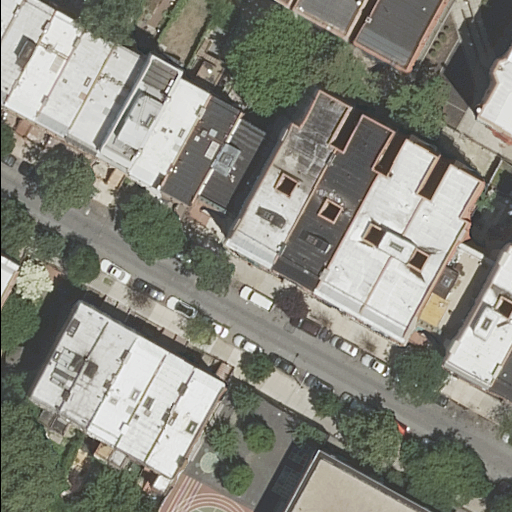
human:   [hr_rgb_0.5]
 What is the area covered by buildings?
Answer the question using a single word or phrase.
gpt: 8035m2

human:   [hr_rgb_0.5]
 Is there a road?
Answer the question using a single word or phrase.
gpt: yes

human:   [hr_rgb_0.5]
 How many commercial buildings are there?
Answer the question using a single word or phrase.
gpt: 0

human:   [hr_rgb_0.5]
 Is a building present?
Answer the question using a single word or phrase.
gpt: yes

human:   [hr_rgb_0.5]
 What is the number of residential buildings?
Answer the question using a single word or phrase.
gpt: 26

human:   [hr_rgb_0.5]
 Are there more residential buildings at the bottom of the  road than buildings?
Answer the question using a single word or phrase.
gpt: no

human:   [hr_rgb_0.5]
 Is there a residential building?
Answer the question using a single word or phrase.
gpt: yes

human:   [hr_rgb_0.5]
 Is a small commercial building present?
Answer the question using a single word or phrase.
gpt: no

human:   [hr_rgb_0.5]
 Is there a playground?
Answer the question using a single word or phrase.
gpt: yes

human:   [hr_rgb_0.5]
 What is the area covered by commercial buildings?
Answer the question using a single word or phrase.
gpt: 0m2

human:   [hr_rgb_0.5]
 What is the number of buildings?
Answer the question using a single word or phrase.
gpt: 27

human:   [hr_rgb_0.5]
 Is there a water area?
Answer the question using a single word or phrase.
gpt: no

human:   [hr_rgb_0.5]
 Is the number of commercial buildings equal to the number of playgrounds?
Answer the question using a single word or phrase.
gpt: no

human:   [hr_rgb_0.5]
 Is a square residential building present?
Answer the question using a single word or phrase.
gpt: no

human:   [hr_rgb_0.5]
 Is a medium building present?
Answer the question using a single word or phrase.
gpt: yes

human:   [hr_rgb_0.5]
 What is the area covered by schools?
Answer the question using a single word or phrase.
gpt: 6315m2

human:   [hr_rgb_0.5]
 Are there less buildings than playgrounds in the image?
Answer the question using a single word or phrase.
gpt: no

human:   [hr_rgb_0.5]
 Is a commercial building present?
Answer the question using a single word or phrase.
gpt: no

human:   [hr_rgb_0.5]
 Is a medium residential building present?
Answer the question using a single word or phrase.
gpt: yes

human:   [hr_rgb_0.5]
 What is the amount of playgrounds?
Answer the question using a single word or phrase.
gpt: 1

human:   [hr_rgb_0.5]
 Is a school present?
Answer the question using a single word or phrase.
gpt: yes

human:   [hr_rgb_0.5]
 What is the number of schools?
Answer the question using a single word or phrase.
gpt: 1

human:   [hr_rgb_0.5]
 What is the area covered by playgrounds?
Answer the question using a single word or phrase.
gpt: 2385m2

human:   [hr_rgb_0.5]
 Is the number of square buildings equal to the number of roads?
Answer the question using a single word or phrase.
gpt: no

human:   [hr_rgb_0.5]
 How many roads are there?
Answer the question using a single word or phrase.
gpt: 1

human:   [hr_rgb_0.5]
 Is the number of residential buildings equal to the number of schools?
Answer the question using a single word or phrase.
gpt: no

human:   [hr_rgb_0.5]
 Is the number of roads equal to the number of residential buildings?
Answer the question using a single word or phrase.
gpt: no

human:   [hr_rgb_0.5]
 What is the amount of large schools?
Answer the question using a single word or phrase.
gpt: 1

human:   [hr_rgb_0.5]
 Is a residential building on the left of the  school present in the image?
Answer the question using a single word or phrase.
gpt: yes

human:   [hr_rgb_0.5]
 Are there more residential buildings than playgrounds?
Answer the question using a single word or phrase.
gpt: yes

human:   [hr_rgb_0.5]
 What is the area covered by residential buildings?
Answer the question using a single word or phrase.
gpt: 4185m2

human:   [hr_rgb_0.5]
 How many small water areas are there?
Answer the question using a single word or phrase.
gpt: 0

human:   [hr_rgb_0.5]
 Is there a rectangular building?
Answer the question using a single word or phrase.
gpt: yes

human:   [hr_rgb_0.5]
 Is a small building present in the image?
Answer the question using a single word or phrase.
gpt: yes

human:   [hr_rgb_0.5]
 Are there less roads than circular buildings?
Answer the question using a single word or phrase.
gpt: no

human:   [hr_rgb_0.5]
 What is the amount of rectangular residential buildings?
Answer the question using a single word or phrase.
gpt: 20

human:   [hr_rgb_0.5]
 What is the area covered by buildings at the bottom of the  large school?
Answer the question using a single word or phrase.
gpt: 0m2

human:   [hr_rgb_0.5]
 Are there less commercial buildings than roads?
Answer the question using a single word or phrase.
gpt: yes

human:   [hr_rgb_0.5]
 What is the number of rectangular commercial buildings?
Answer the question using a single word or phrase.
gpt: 0

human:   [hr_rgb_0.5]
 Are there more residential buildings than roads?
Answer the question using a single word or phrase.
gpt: yes

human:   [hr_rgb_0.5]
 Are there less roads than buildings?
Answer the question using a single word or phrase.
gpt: yes

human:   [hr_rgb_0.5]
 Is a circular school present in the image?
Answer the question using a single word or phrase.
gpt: no

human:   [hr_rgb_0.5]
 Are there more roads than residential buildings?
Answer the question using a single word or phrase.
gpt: no

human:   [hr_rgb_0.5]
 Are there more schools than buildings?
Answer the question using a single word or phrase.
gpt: no

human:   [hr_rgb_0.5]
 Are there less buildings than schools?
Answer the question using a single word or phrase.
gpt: no

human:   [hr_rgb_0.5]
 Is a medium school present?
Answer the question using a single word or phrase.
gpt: no

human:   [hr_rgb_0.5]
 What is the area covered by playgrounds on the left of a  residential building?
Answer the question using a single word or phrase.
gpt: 2385m2

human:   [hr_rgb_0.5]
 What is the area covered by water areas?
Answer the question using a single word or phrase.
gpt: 0m2

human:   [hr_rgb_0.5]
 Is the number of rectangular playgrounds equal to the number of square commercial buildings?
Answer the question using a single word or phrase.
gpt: no

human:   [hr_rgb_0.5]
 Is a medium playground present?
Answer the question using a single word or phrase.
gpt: no

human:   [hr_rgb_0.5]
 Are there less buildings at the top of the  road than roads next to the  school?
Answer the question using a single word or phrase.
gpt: no

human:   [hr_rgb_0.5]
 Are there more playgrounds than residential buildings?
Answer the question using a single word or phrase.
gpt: no

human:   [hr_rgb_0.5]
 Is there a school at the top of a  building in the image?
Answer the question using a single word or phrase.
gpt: no

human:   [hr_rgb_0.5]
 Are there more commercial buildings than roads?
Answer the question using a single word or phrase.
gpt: no

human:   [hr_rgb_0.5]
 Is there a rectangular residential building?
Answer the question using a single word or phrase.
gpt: yes

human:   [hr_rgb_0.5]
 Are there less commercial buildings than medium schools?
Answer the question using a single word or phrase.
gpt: no

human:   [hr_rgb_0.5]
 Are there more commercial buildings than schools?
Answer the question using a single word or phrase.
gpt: no

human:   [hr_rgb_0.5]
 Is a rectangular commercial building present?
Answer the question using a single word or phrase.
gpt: no

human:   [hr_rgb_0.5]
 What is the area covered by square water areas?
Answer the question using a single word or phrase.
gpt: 0m2

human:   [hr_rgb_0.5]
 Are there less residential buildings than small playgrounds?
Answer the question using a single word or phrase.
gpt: no

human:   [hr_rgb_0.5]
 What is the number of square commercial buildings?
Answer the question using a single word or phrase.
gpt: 0

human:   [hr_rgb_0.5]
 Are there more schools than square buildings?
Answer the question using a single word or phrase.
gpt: yes

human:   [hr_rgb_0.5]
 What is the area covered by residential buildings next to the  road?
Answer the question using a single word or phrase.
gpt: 4185m2

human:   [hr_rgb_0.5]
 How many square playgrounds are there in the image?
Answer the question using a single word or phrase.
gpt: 0